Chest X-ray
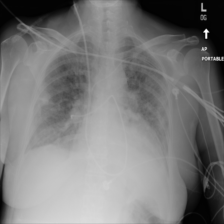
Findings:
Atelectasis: negative
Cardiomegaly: negative
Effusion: negative
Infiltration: negative
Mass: negative
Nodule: negative
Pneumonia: negative
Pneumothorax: negative
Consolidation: negative
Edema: negative
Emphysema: negative
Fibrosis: negative
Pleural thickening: negative
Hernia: negative